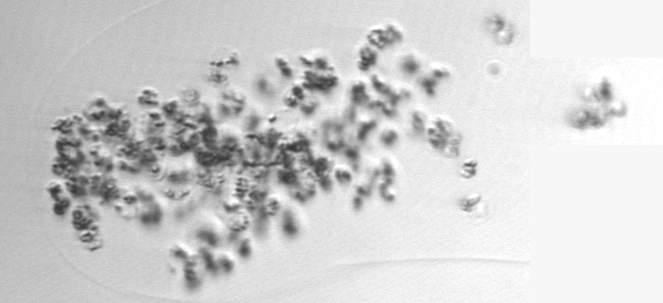
Label: Phaeocystis